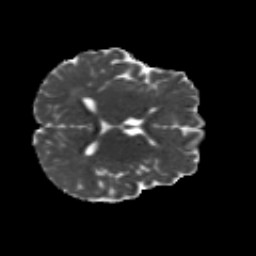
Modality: MD
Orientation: axial
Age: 29
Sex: female
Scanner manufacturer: siemens
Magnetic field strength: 3 T
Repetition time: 8.8 s
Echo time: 0.085 s